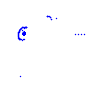
Particle: kaon